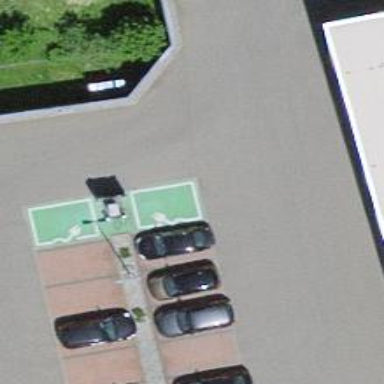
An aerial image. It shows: Charging station.